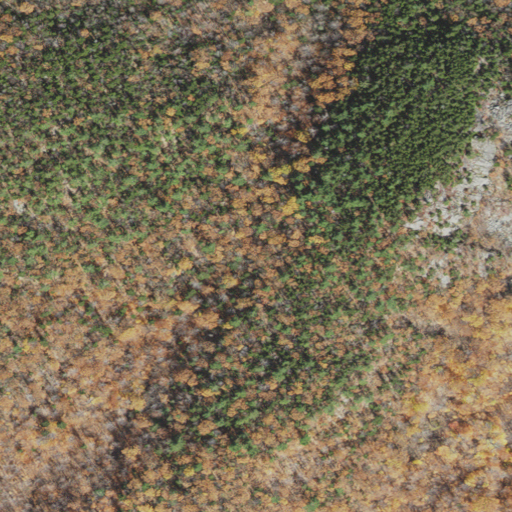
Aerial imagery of mountain in New Hampshire named The Bulkhead containing mixed forest, deciduous forest, evergreen forest, and shrub